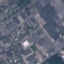
Label: Industrial